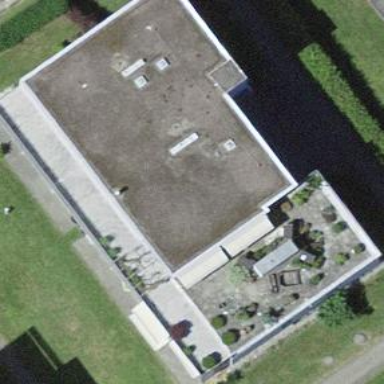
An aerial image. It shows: View of apartment building.